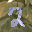
Label: 2